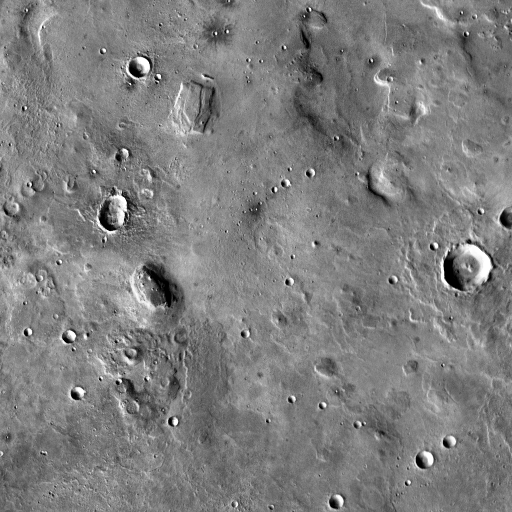
Crater classes present: Background, Other, Layered, Buried, Secondary